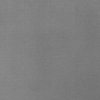
Label: dusty